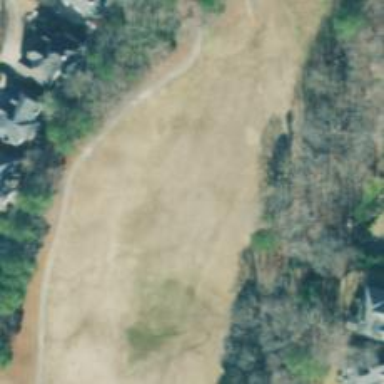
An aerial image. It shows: Golf hole.